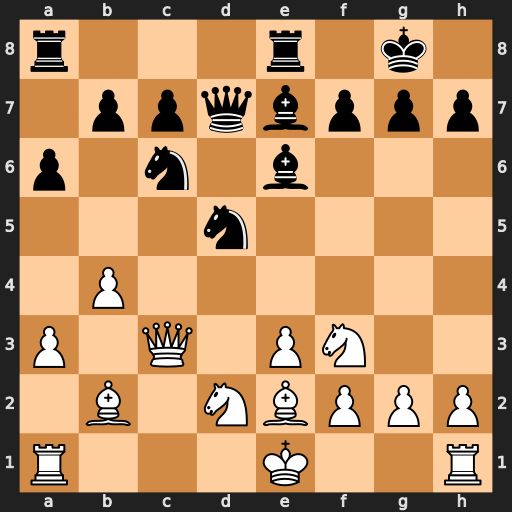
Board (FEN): r3r1k1/1ppqbppp/p1n1b3/3n4/1P6/P1Q1PN2/1B1NBPPP/R3K2R
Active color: w
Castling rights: KQ
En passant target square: -
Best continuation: Qxg7#